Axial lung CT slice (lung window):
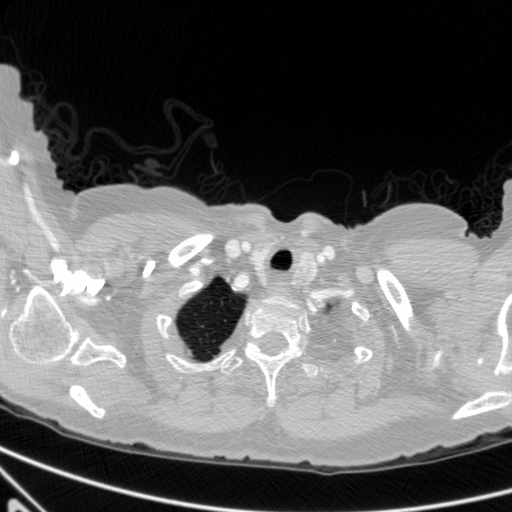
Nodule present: no